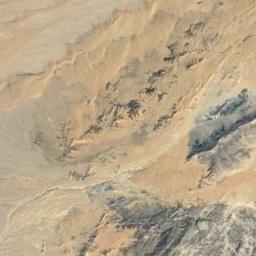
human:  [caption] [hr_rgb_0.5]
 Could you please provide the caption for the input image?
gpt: It is a large piece of yellow desert with many sand dunes and the brown bare land .

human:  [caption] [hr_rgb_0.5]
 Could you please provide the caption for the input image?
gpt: There are some bare rocks in this desert .

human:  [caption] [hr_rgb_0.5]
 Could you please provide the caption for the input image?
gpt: The yellow desert is next to the bare land .

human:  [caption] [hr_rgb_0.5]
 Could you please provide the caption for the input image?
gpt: The desert has yellow sand and some mountains .

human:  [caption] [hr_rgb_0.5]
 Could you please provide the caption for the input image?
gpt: A desert covered with sand and some black rocks .